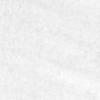
Label: no_change